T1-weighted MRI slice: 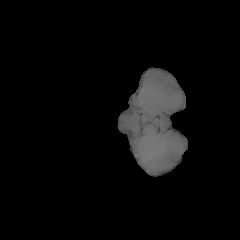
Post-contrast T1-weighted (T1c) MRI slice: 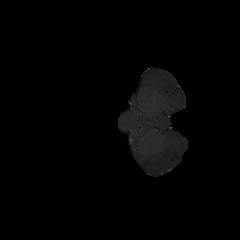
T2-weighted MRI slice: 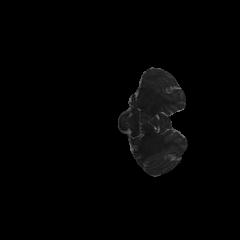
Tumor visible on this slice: no